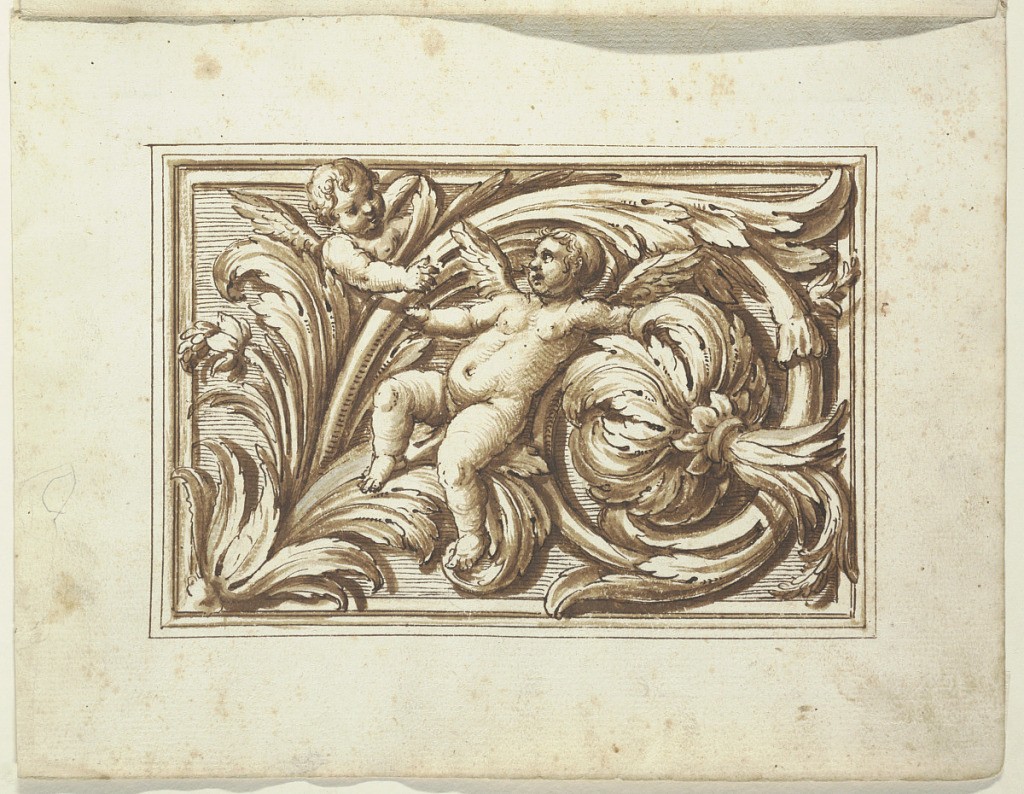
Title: One of a set of projects for a title page and decoration of a horizontal panel
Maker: Francesco Bedeschini, Italian
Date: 1675-1699
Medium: Pen, brush, sepia
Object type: Drawing
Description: The panel an elaborated frame, the outermost borderline of which is framing the drawing. Two putti and a blossoming flower. Intented to be engraved